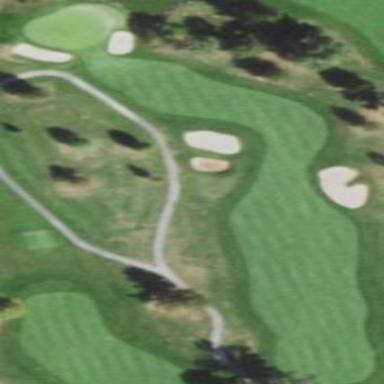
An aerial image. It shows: Grassy area designated as golf fairway.